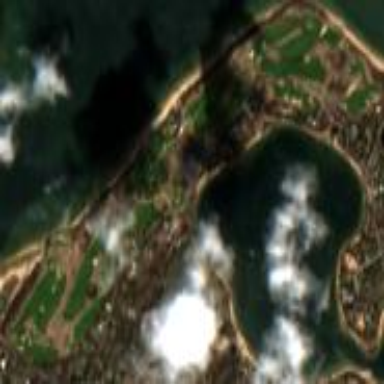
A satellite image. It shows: Golf course surrounded by greenery.